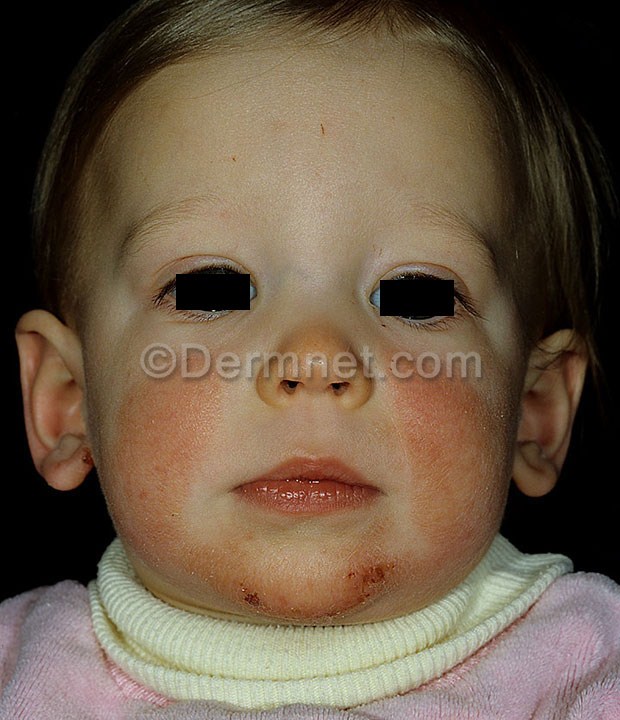
Disease: Atopic Dermatitis Photos